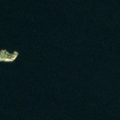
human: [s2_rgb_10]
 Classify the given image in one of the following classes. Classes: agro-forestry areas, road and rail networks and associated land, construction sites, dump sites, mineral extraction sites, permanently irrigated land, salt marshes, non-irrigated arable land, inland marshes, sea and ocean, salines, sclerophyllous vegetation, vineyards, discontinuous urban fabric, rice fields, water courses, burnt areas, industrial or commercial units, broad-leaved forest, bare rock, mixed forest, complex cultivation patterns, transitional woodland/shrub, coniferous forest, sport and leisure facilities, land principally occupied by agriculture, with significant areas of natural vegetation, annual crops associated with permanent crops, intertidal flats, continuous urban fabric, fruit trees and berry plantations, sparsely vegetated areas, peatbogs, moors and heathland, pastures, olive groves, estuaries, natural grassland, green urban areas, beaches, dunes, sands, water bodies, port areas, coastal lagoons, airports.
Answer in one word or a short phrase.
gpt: sea and ocean